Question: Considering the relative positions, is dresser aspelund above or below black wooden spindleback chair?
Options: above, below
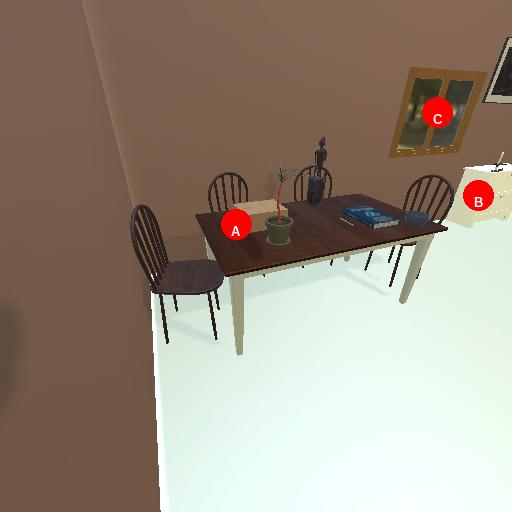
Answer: above